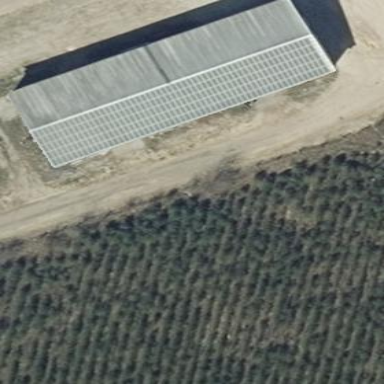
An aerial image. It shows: Gabled roof of grey-colored farm auxiliary building with its roof oriented along the structure.